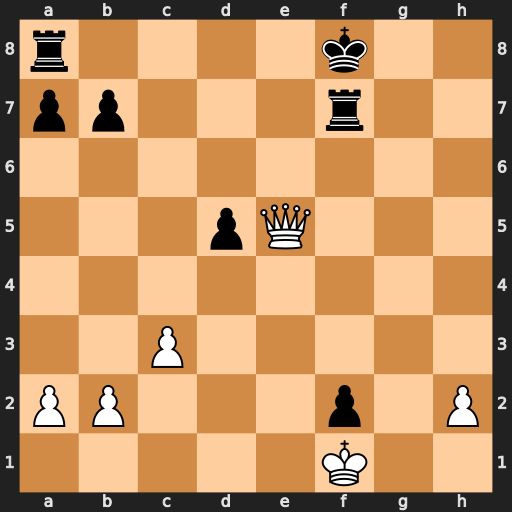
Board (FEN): r4k2/pp3r2/8/3pQ3/8/2P5/PP3p1P/5K2
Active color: w
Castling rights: -
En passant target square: -
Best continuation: Qh8+ Ke7 Qxa8